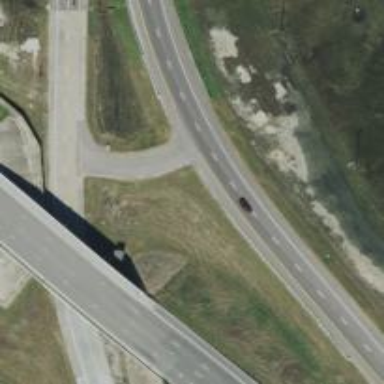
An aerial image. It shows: Trunk link highway.